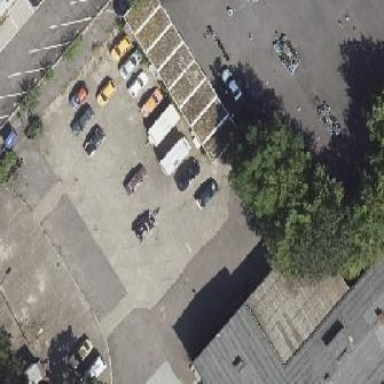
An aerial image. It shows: Group of garages.